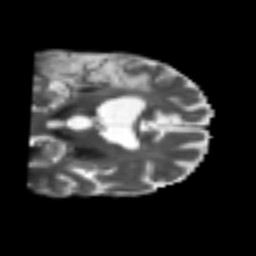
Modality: T2w
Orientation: coronal
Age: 58
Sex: male
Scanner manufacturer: siemens
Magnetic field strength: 3 T
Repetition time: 4.999 s
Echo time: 0.07946 s